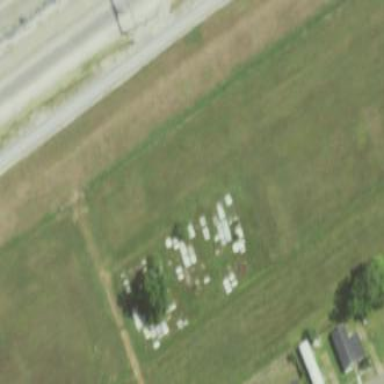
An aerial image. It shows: Cemetery.